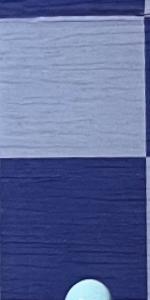
Label: Empty